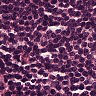
Metastatic tissue present: no